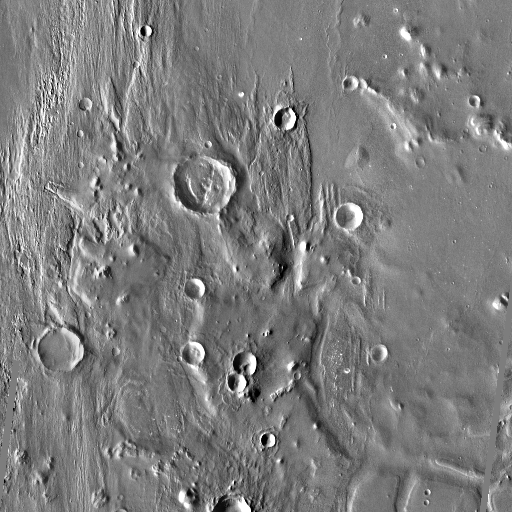
Crater classes present: Background, Other, Layered, Buried